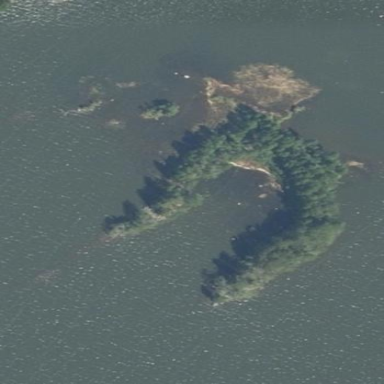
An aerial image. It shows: Image showing island.